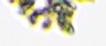
Label: Detritus